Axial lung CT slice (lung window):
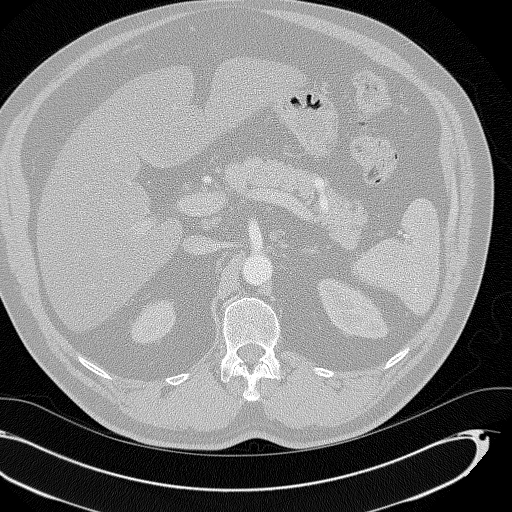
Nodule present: no